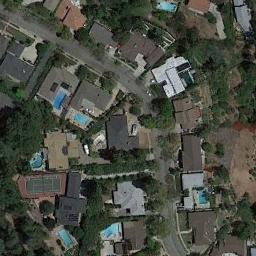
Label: tennis_court